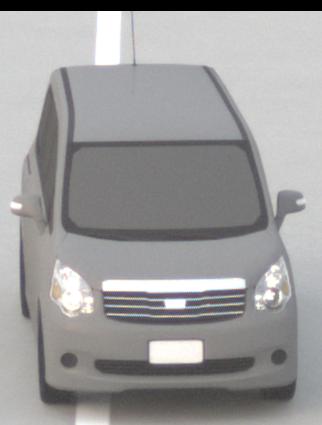
Make: Toyota
Model: Noah
Detailed model: Voxy R70G
Model produced from: 2007
Model produced until: 2013
Doors: 5
Color: gray
Road condition: dry road
Daytime: sunrise or sunset
Contrast: low contrast